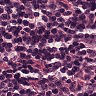
Metastatic tissue present: no